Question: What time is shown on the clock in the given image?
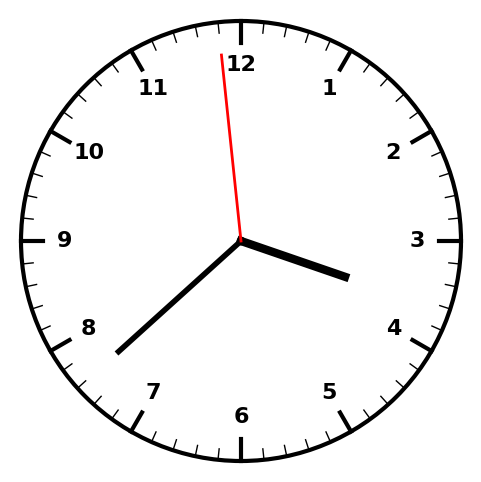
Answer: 03:37:59